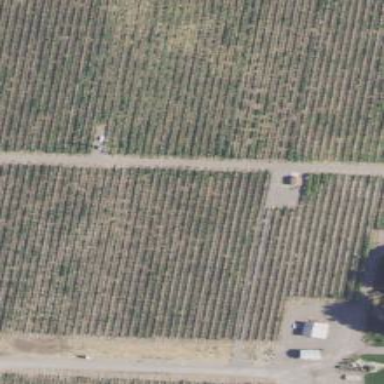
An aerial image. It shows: Vineyard growing grapes.